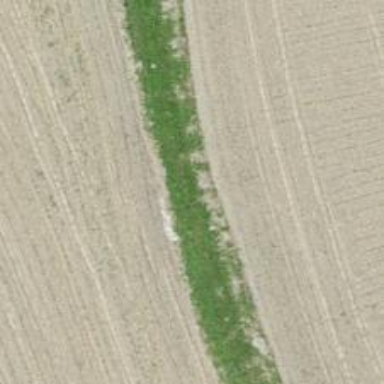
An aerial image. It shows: Track road with grade4 tracktype.